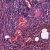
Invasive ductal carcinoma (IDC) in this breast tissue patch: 1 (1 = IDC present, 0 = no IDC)